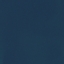
Label: SeaLake